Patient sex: M
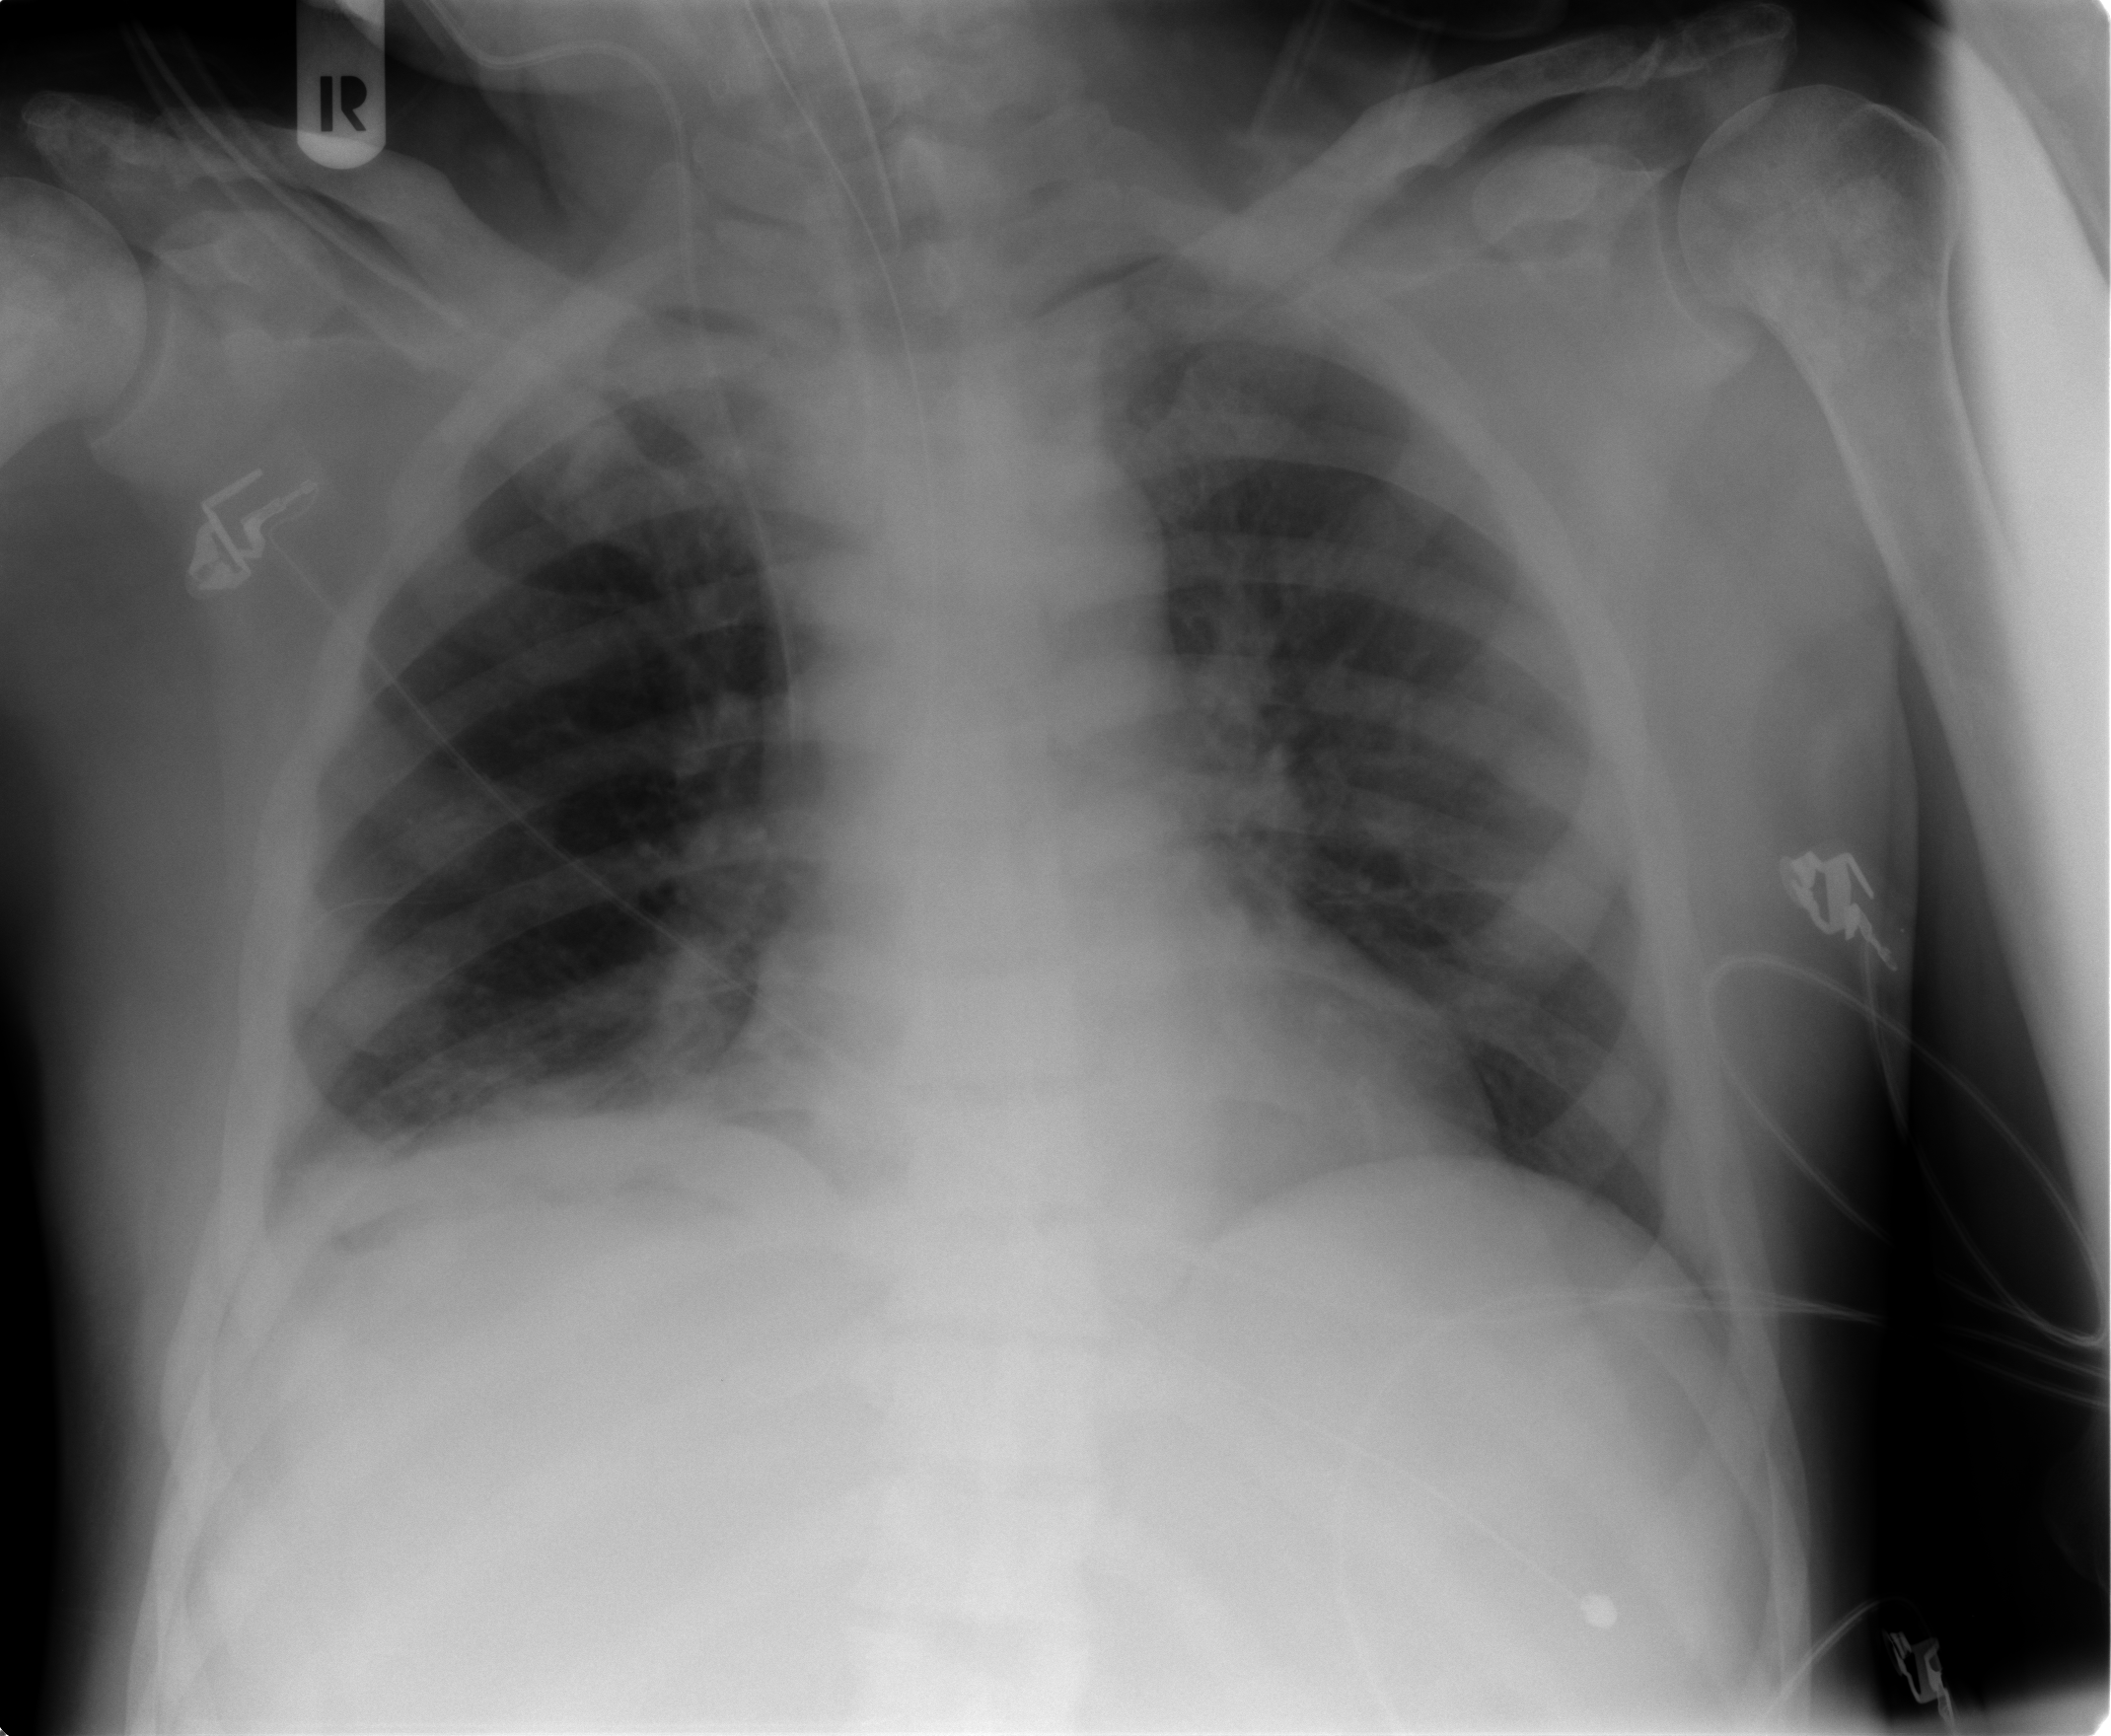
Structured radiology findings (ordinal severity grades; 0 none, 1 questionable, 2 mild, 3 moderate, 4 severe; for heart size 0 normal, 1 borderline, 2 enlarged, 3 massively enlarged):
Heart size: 0
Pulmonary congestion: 0
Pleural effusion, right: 0
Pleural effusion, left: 0
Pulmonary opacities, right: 0
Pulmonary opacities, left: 0
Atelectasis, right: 3
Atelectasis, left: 0